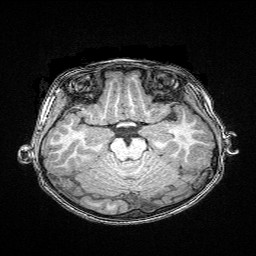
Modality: T1w
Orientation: coronal